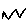
Label: zigzag